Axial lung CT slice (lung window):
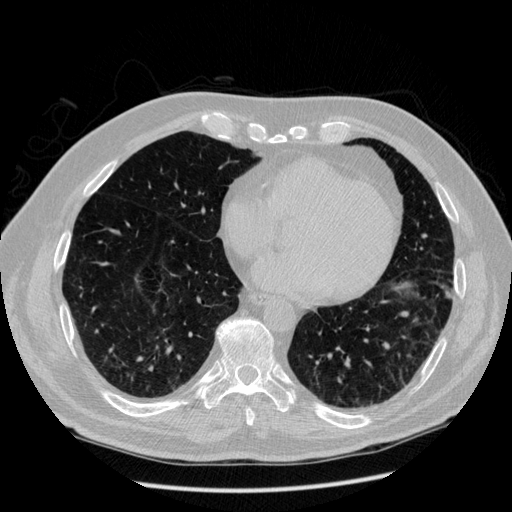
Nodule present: no